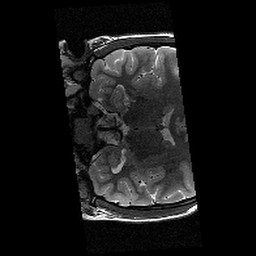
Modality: T2w
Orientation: coronal
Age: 13
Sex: female
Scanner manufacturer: siemens
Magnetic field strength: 3 T
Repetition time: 9.23 s
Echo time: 0.067 s